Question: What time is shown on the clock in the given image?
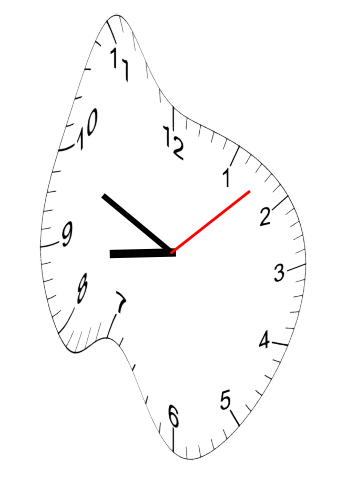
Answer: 08:49:08